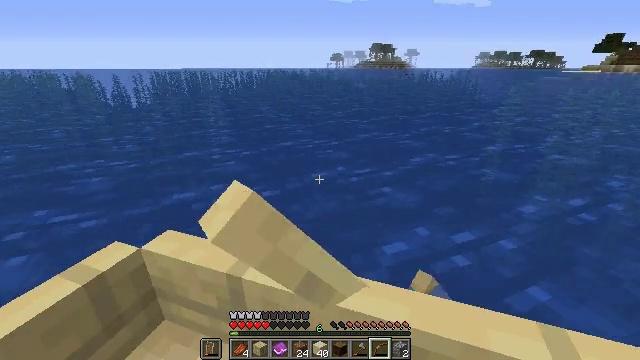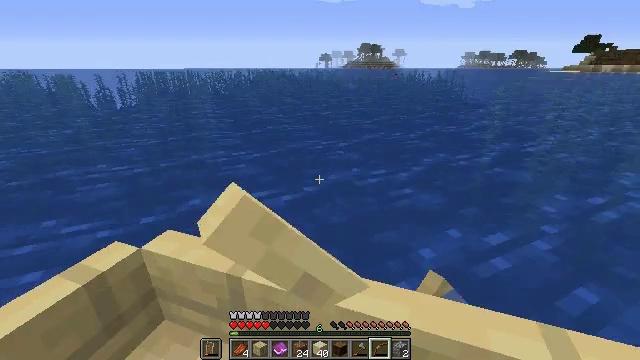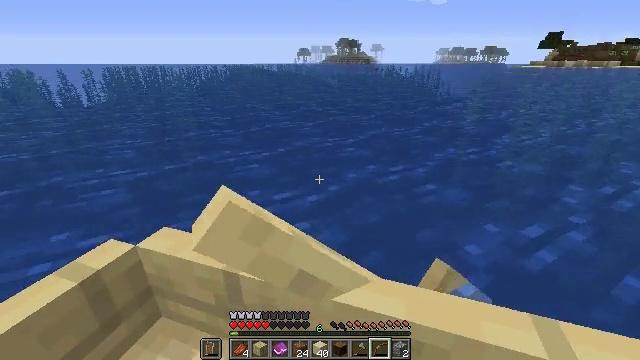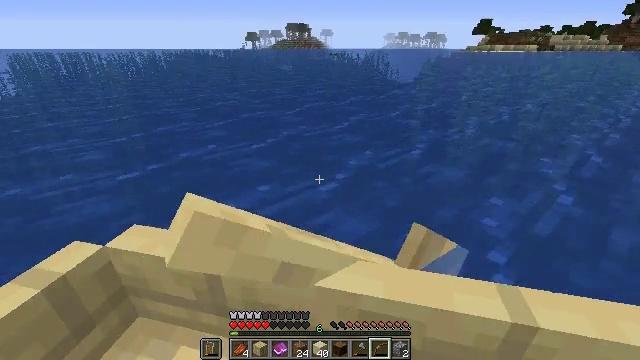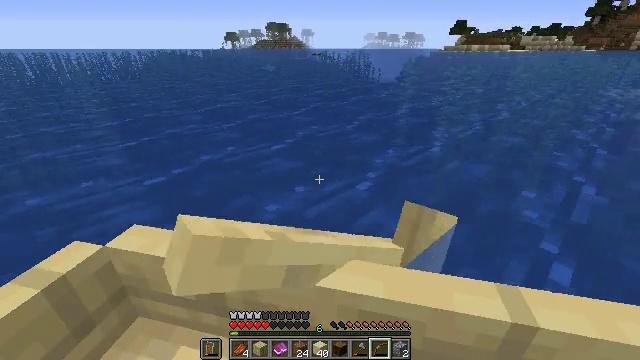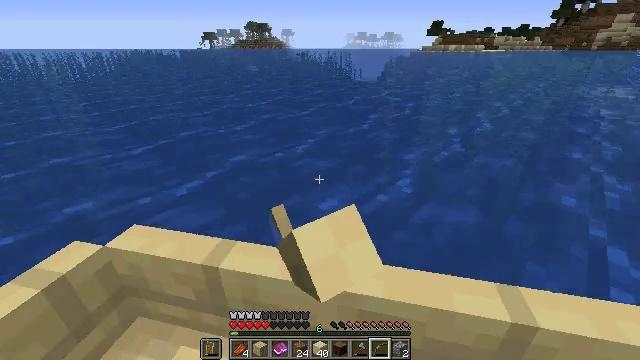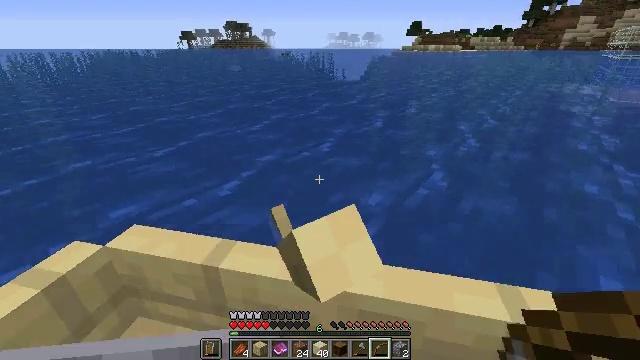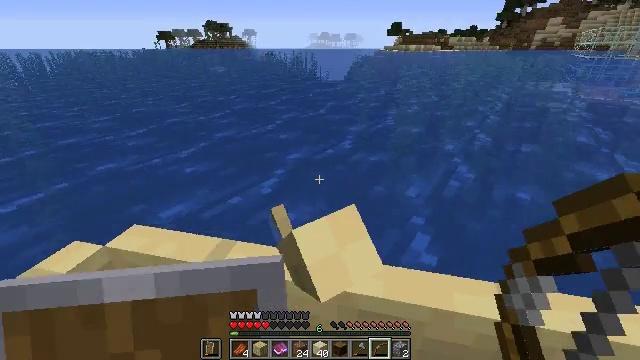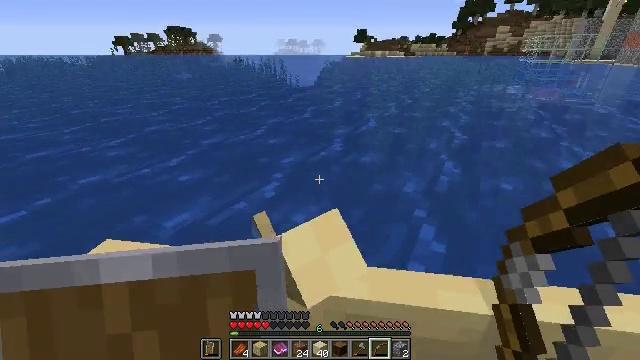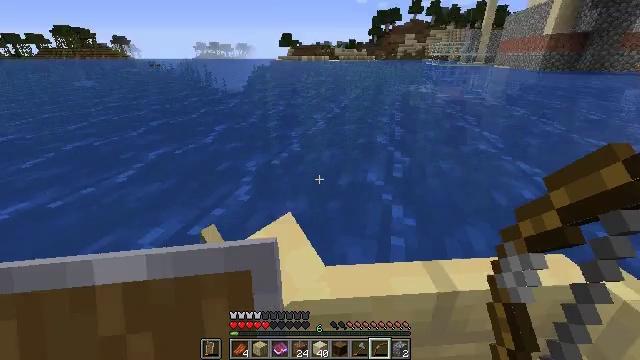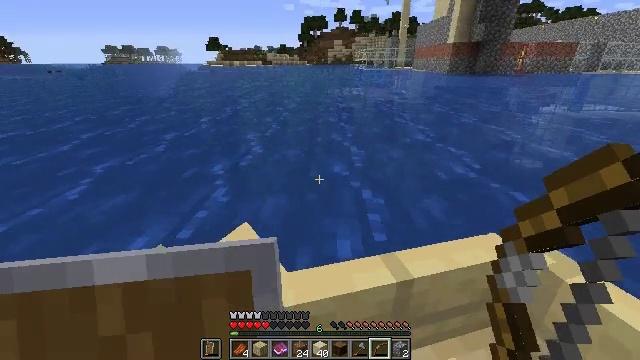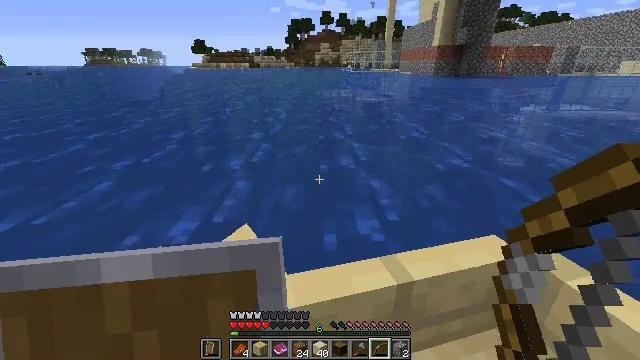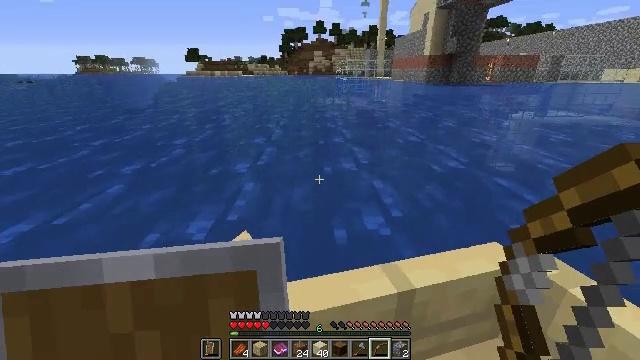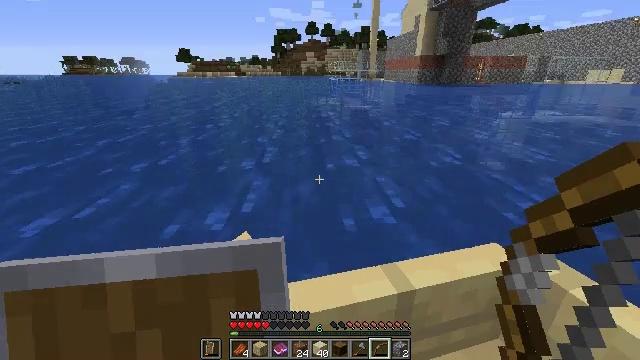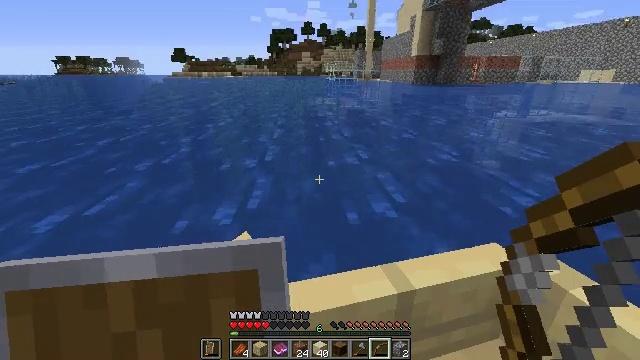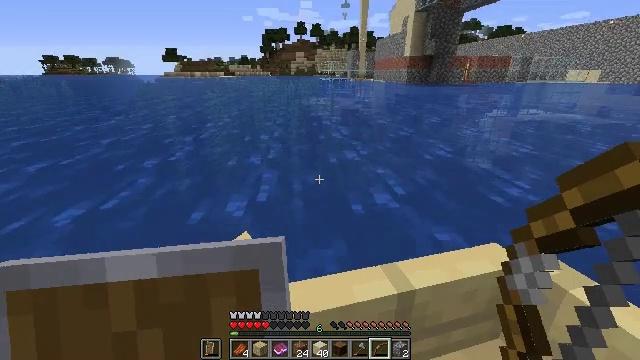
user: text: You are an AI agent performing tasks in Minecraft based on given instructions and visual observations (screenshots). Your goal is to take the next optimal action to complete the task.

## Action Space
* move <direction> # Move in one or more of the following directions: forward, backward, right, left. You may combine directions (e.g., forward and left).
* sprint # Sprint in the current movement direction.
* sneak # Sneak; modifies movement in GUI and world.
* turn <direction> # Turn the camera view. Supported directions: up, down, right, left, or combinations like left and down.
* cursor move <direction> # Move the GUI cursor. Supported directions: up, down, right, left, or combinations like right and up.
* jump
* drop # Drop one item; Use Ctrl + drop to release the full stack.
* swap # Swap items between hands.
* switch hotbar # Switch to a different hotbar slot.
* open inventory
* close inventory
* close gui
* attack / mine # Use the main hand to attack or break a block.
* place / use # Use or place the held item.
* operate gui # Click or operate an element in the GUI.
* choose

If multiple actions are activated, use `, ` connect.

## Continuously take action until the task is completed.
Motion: motion action
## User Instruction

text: Gather packed ice blocks.
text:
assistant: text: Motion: move forward and move right
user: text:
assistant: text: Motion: move forward
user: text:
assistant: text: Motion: move forward, turn right and down
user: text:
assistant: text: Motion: no_op
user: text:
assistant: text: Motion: no_op
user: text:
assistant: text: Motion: no_op
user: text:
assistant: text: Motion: no_op
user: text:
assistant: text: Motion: turn right and up
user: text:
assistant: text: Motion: turn right
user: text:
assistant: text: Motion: turn right
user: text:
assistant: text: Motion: turn right
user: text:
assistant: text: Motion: turn right and up
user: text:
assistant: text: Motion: no_op
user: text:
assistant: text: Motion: no_op
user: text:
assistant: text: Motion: no_op
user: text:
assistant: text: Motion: no_op
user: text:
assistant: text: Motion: no_op
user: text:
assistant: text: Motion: no_op
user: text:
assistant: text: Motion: no_op
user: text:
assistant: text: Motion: no_op
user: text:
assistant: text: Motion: turn right
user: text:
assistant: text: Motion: turn right
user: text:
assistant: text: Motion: no_op
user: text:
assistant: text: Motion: no_op
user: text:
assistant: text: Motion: move forward
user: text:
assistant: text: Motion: move forward
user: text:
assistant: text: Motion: move forward
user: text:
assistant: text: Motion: move forward and move right
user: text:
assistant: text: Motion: move forward and move right
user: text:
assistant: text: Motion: move forward and move right